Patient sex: F
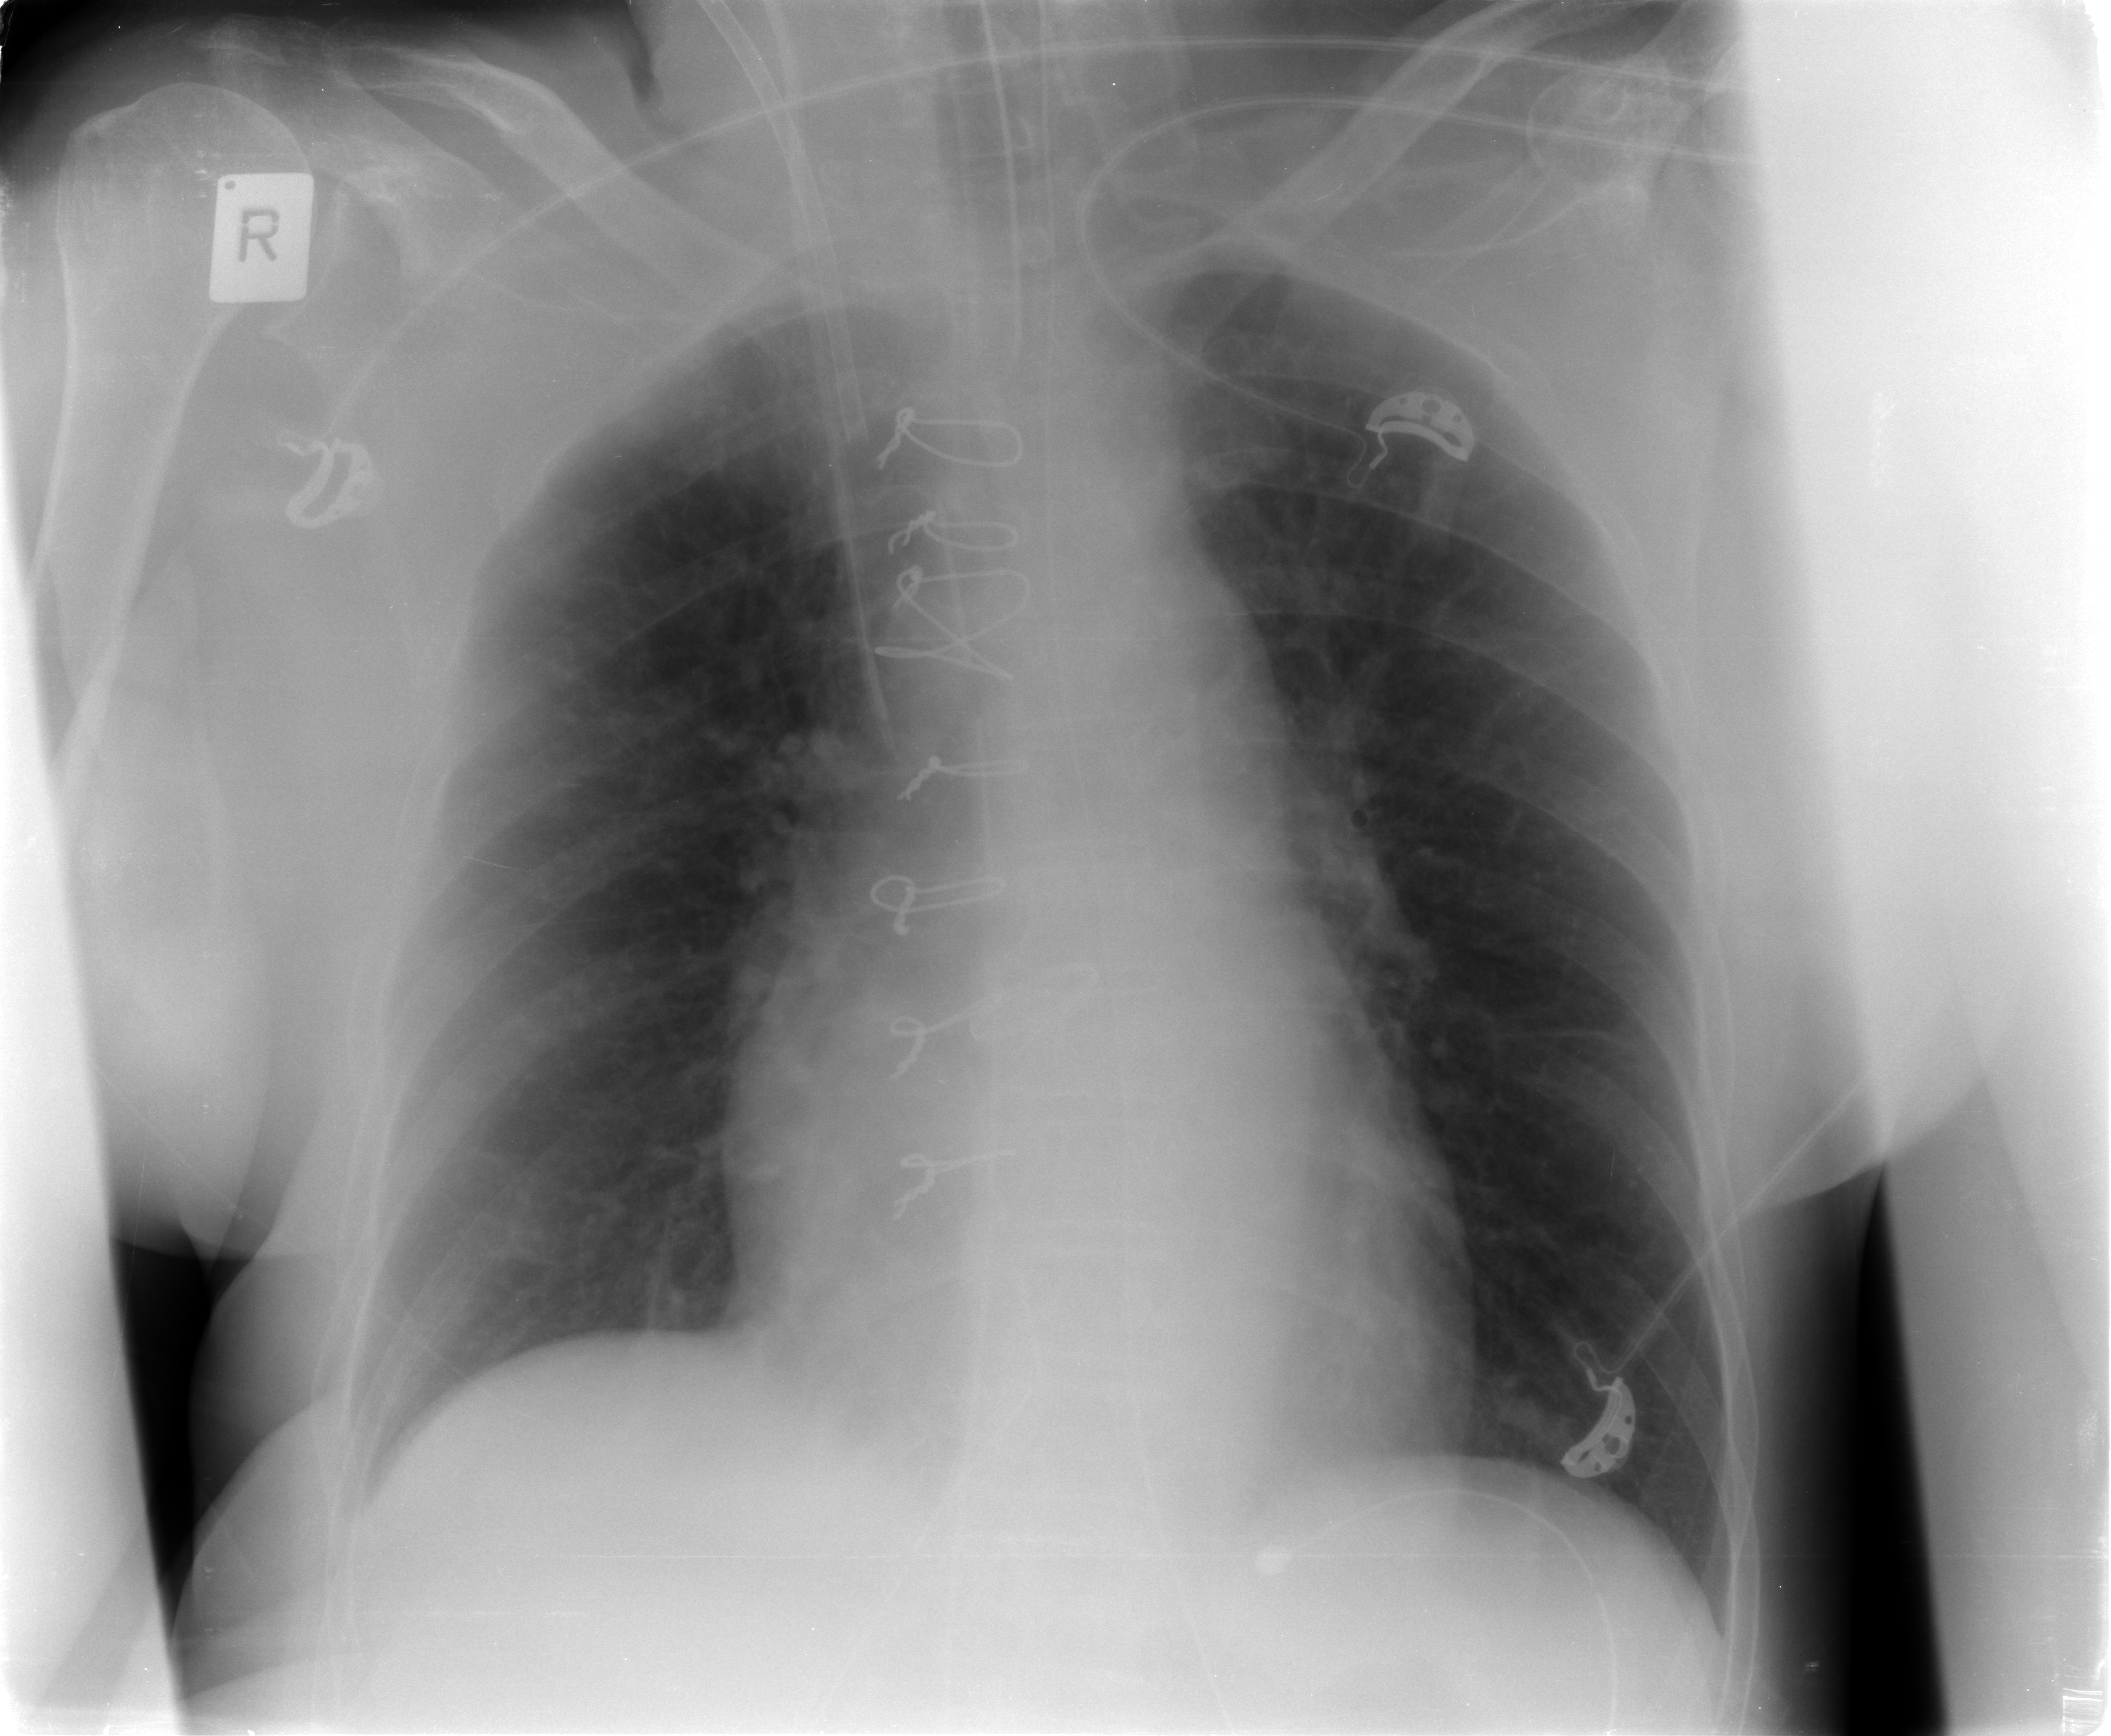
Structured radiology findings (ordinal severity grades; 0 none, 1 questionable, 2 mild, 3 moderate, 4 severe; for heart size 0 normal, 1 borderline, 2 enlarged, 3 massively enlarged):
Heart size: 0
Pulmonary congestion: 1
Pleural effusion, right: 0
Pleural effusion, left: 0
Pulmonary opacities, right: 0
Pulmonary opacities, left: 0
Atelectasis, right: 0
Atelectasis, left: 0